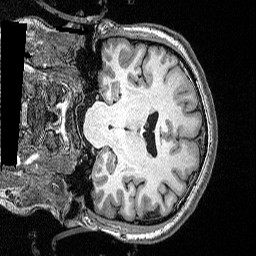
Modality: T1w
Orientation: coronal
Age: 34
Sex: male
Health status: healthy
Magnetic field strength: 3 T
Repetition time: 2.53 s
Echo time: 0.00331 s